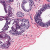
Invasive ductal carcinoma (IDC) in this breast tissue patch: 0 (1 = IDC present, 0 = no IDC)